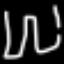
Label: pants